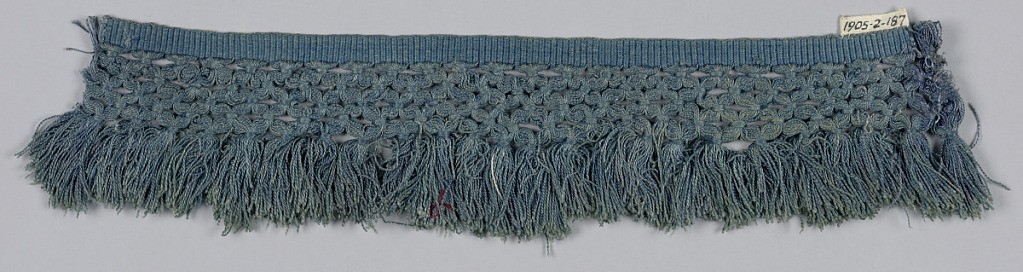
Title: Fringe
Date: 18th century
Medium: silk Technique: plain weave
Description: Blue fringe with a plain weave heading. Trellis band above slightly scalloped skirt threads.